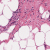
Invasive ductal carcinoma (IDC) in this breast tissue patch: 0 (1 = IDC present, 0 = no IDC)